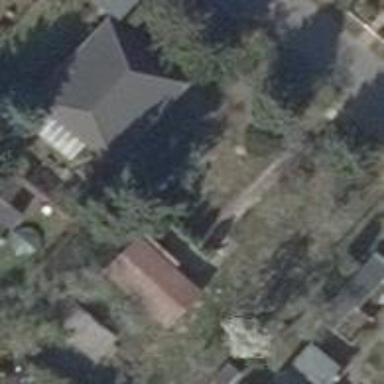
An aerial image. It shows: Semidetached house with hipped roof.